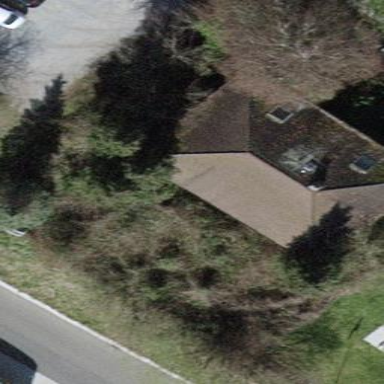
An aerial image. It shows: House with hipped roof.